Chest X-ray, AP view. Patient: 22 years old, sex M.
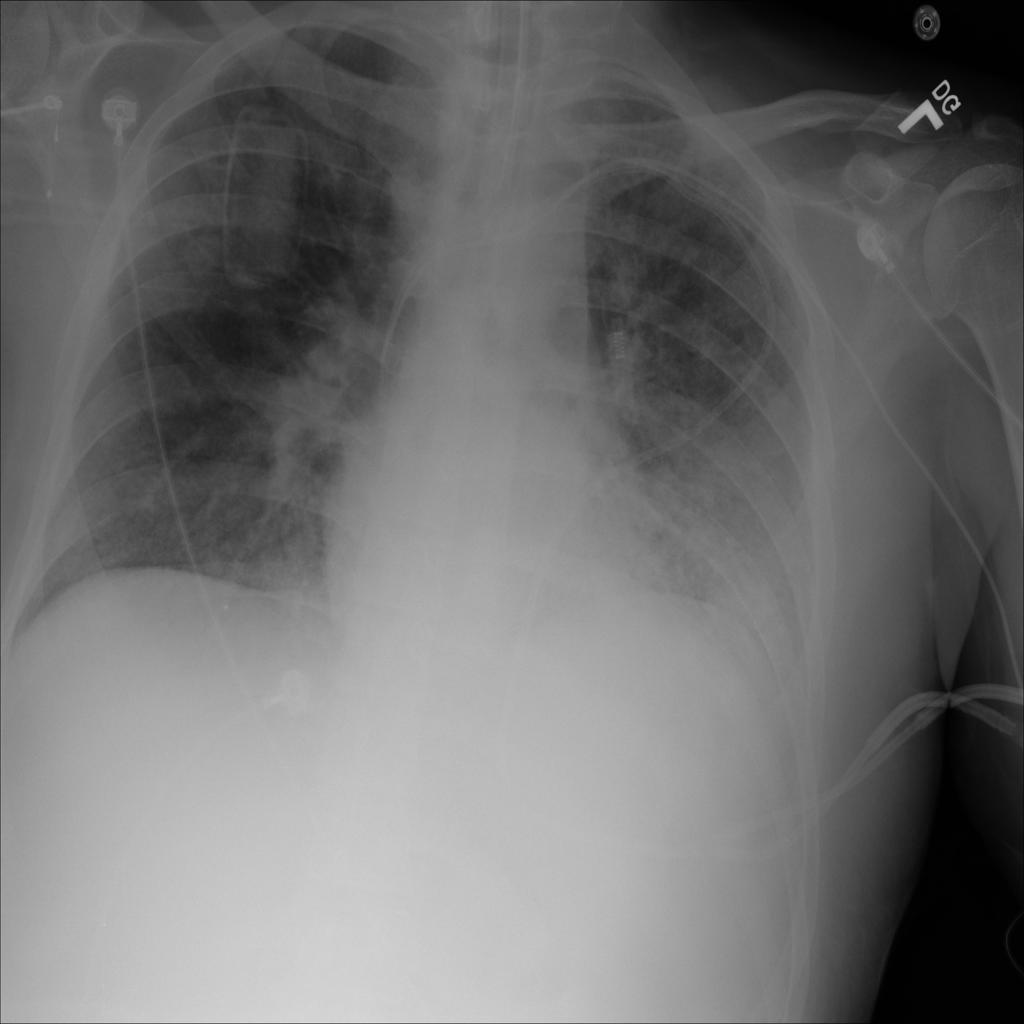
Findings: Infiltration